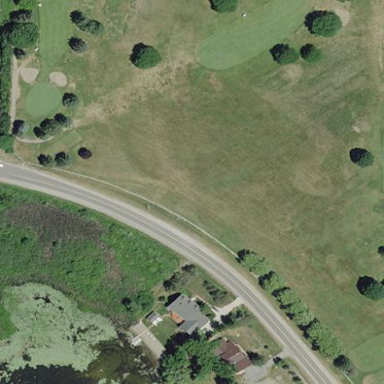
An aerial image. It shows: Grassy area designated for leisure use with golf driving range.